Current action and preconditions to check: trajectory_clear

Your task: For each precondition in the list above, predict whether it will hold at this action.

Consider the current scene as observed from the mobile robot's camera, and analyze the predicted future states of all dynamic agents (e.g., people, animals, vehicles, or any moving entities) within the NEXT SECOND.

IMPORTANT: Only answer "very likely" if you are absolutely certain—based on strong, clear evidence—that a dynamic agent will violate the precondition in the predicted future state. Do NOT answer "very likely" for unlikely, ambiguous, or low-probability risks.

Ask yourself for each precondition: Is there a high probability, with clear and convincing evidence, that the predicted future states of any dynamic agent will interfere with the predicted future state of the currently executing action within the NEXT SECOND, causing that precondition to fail?

Assess the risk level based on these predictions. Use "likely" or "very likely" if motions create a clear risk of interference.

Use "neutral" or "improbable" if agents are nearby but their predicted paths are clearly diverging or non-conflicting.

Failure Risk Categories: "very improbable", "improbable", "neutral", "likely", "very likely"

Answer Format: Output ONLY the probability_of_failure value from these categories: "very improbable", "improbable", "neutral", "likely", "very likely"

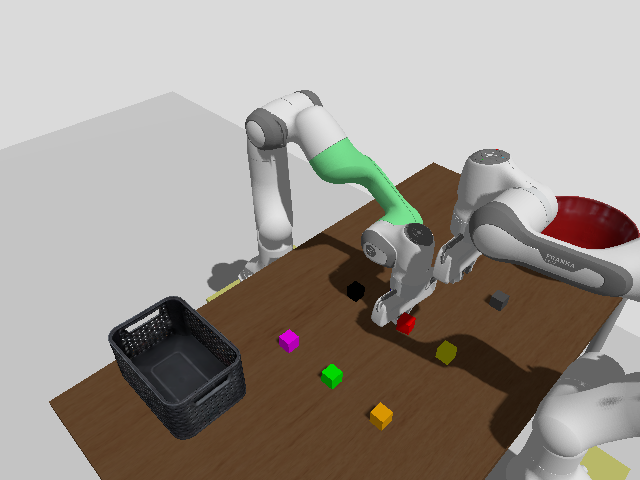

Answer: improbable